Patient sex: M
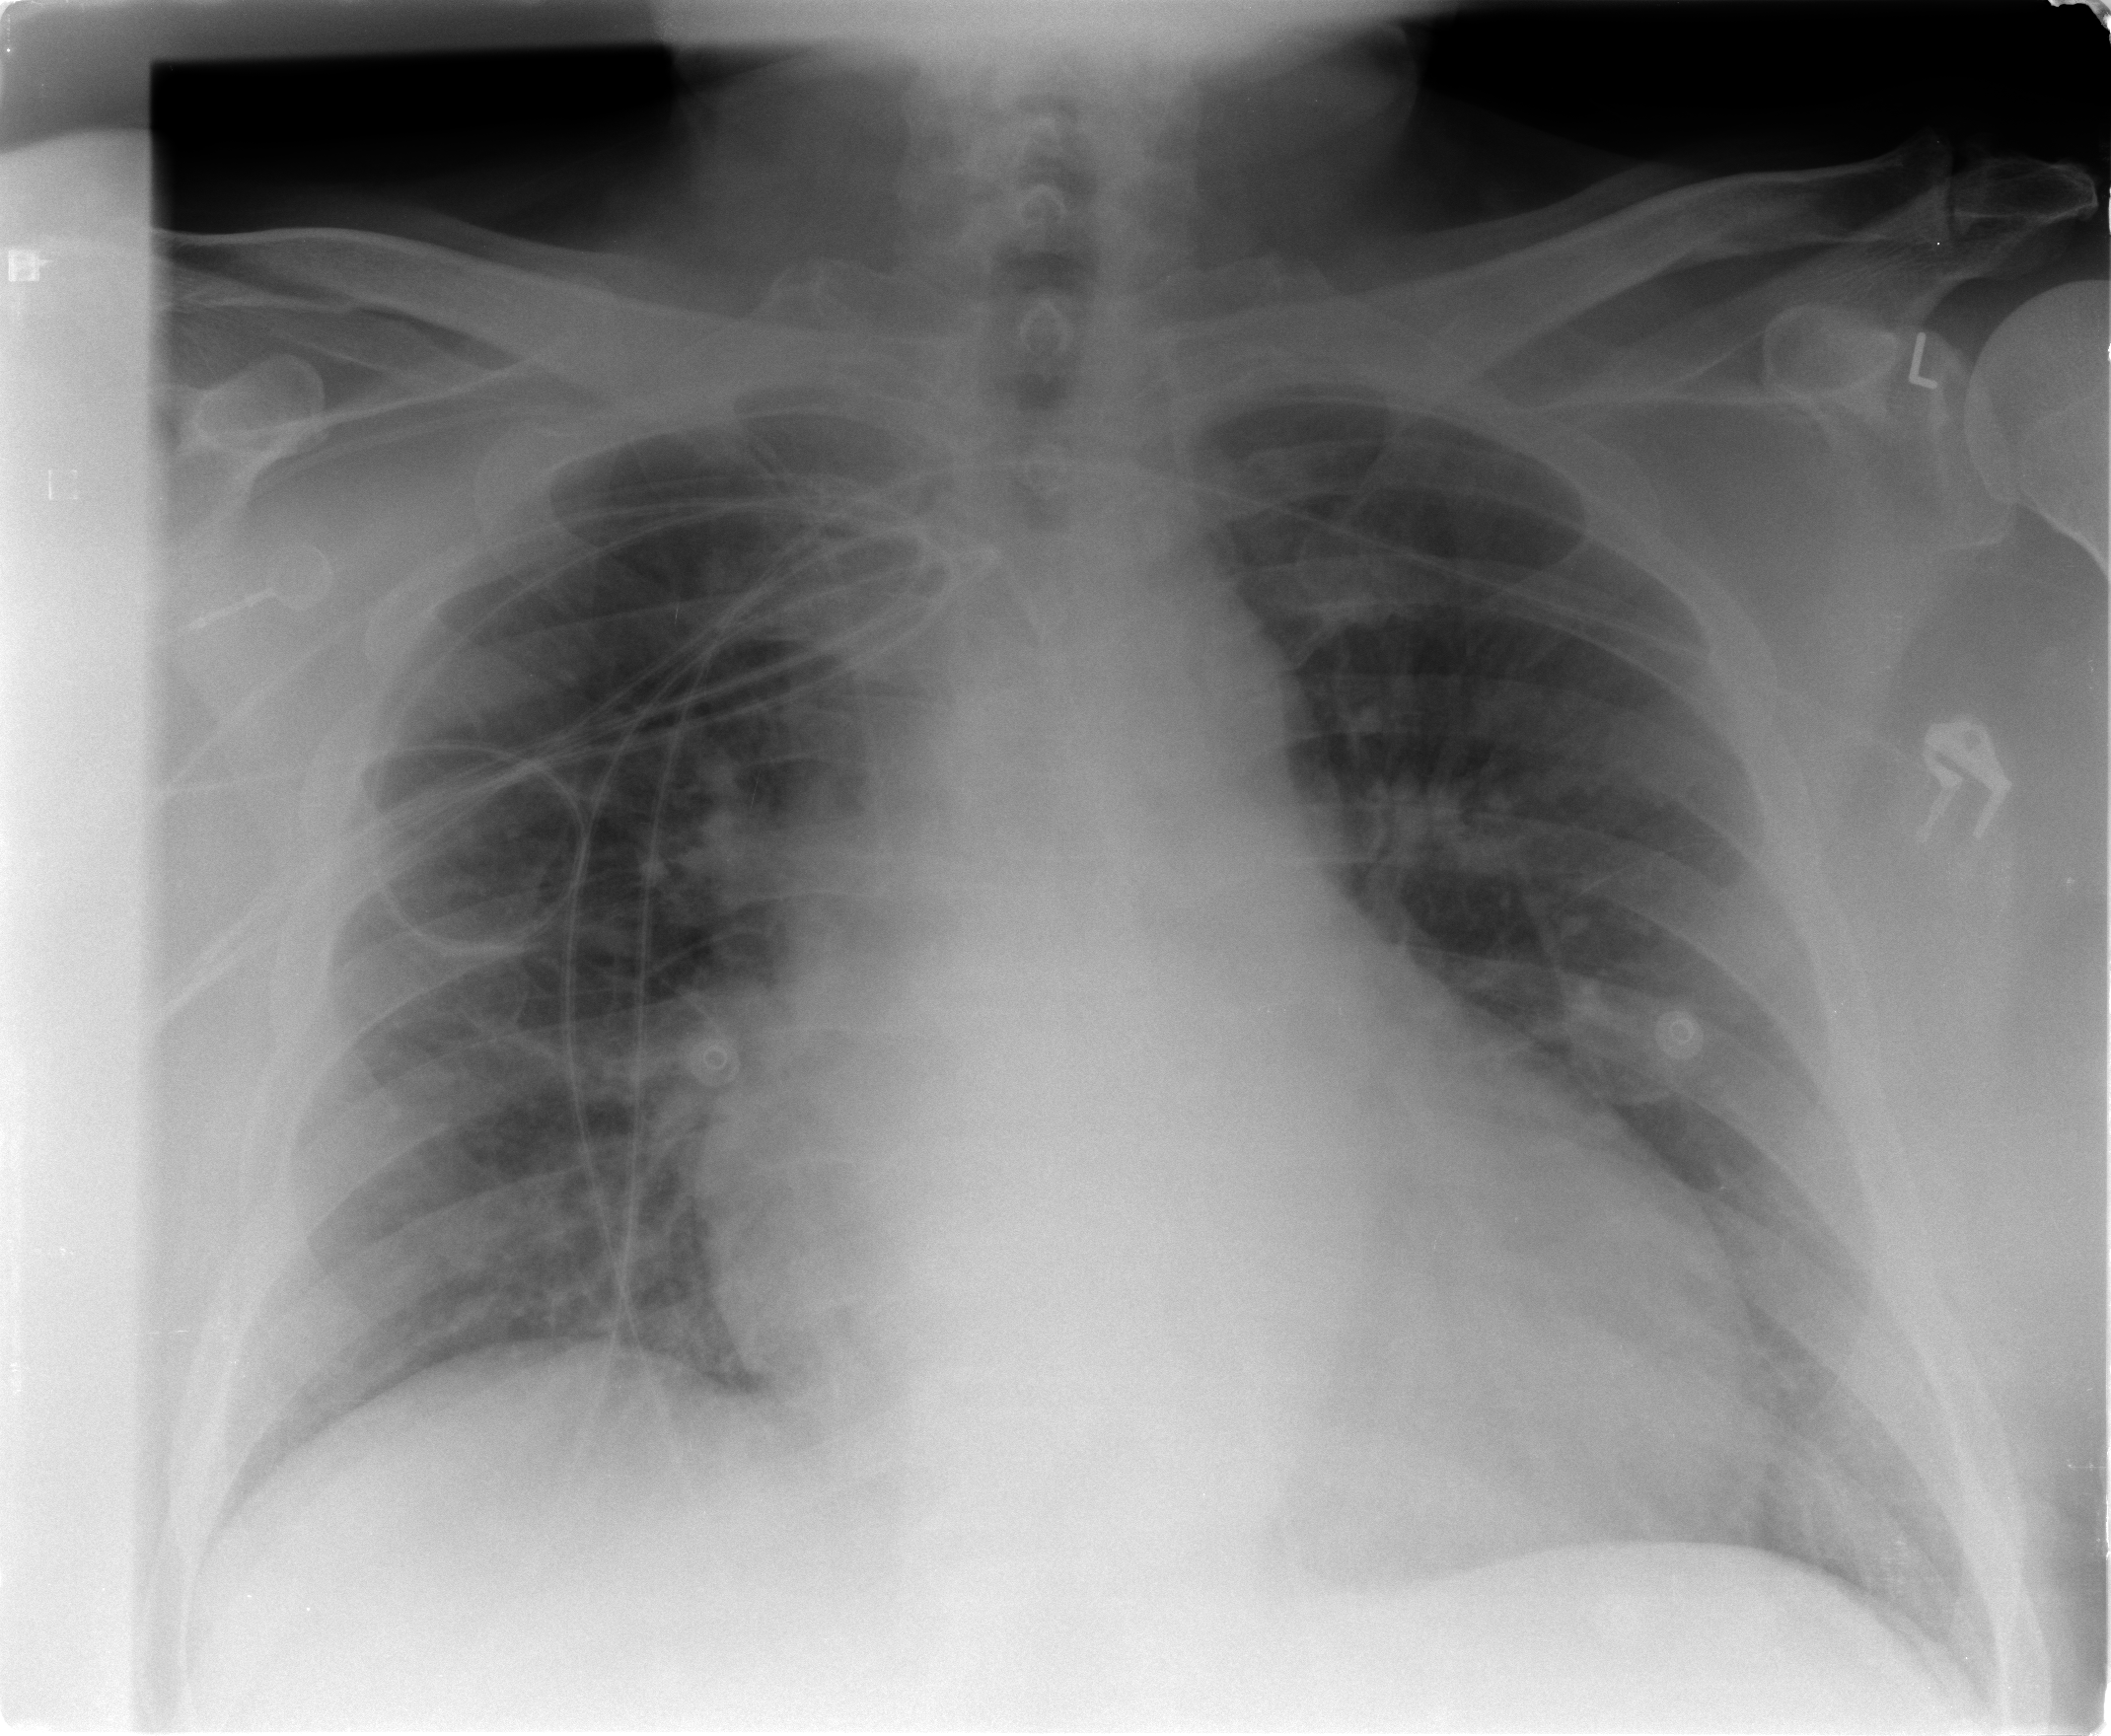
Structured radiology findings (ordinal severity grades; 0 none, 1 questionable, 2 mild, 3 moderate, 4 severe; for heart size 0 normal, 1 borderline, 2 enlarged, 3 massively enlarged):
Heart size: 2
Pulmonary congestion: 1
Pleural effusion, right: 0
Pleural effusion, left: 0
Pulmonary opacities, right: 0
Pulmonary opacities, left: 0
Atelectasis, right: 0
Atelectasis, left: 0